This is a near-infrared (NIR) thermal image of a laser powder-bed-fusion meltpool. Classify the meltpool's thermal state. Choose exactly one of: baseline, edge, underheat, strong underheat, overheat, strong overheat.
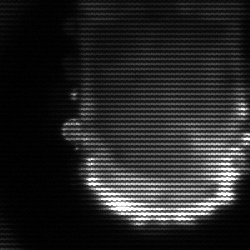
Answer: baseline